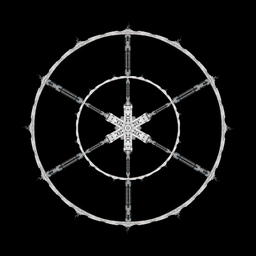
Label: mechanical